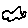
Label: cloud